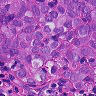
Metastatic tissue present: yes